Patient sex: M
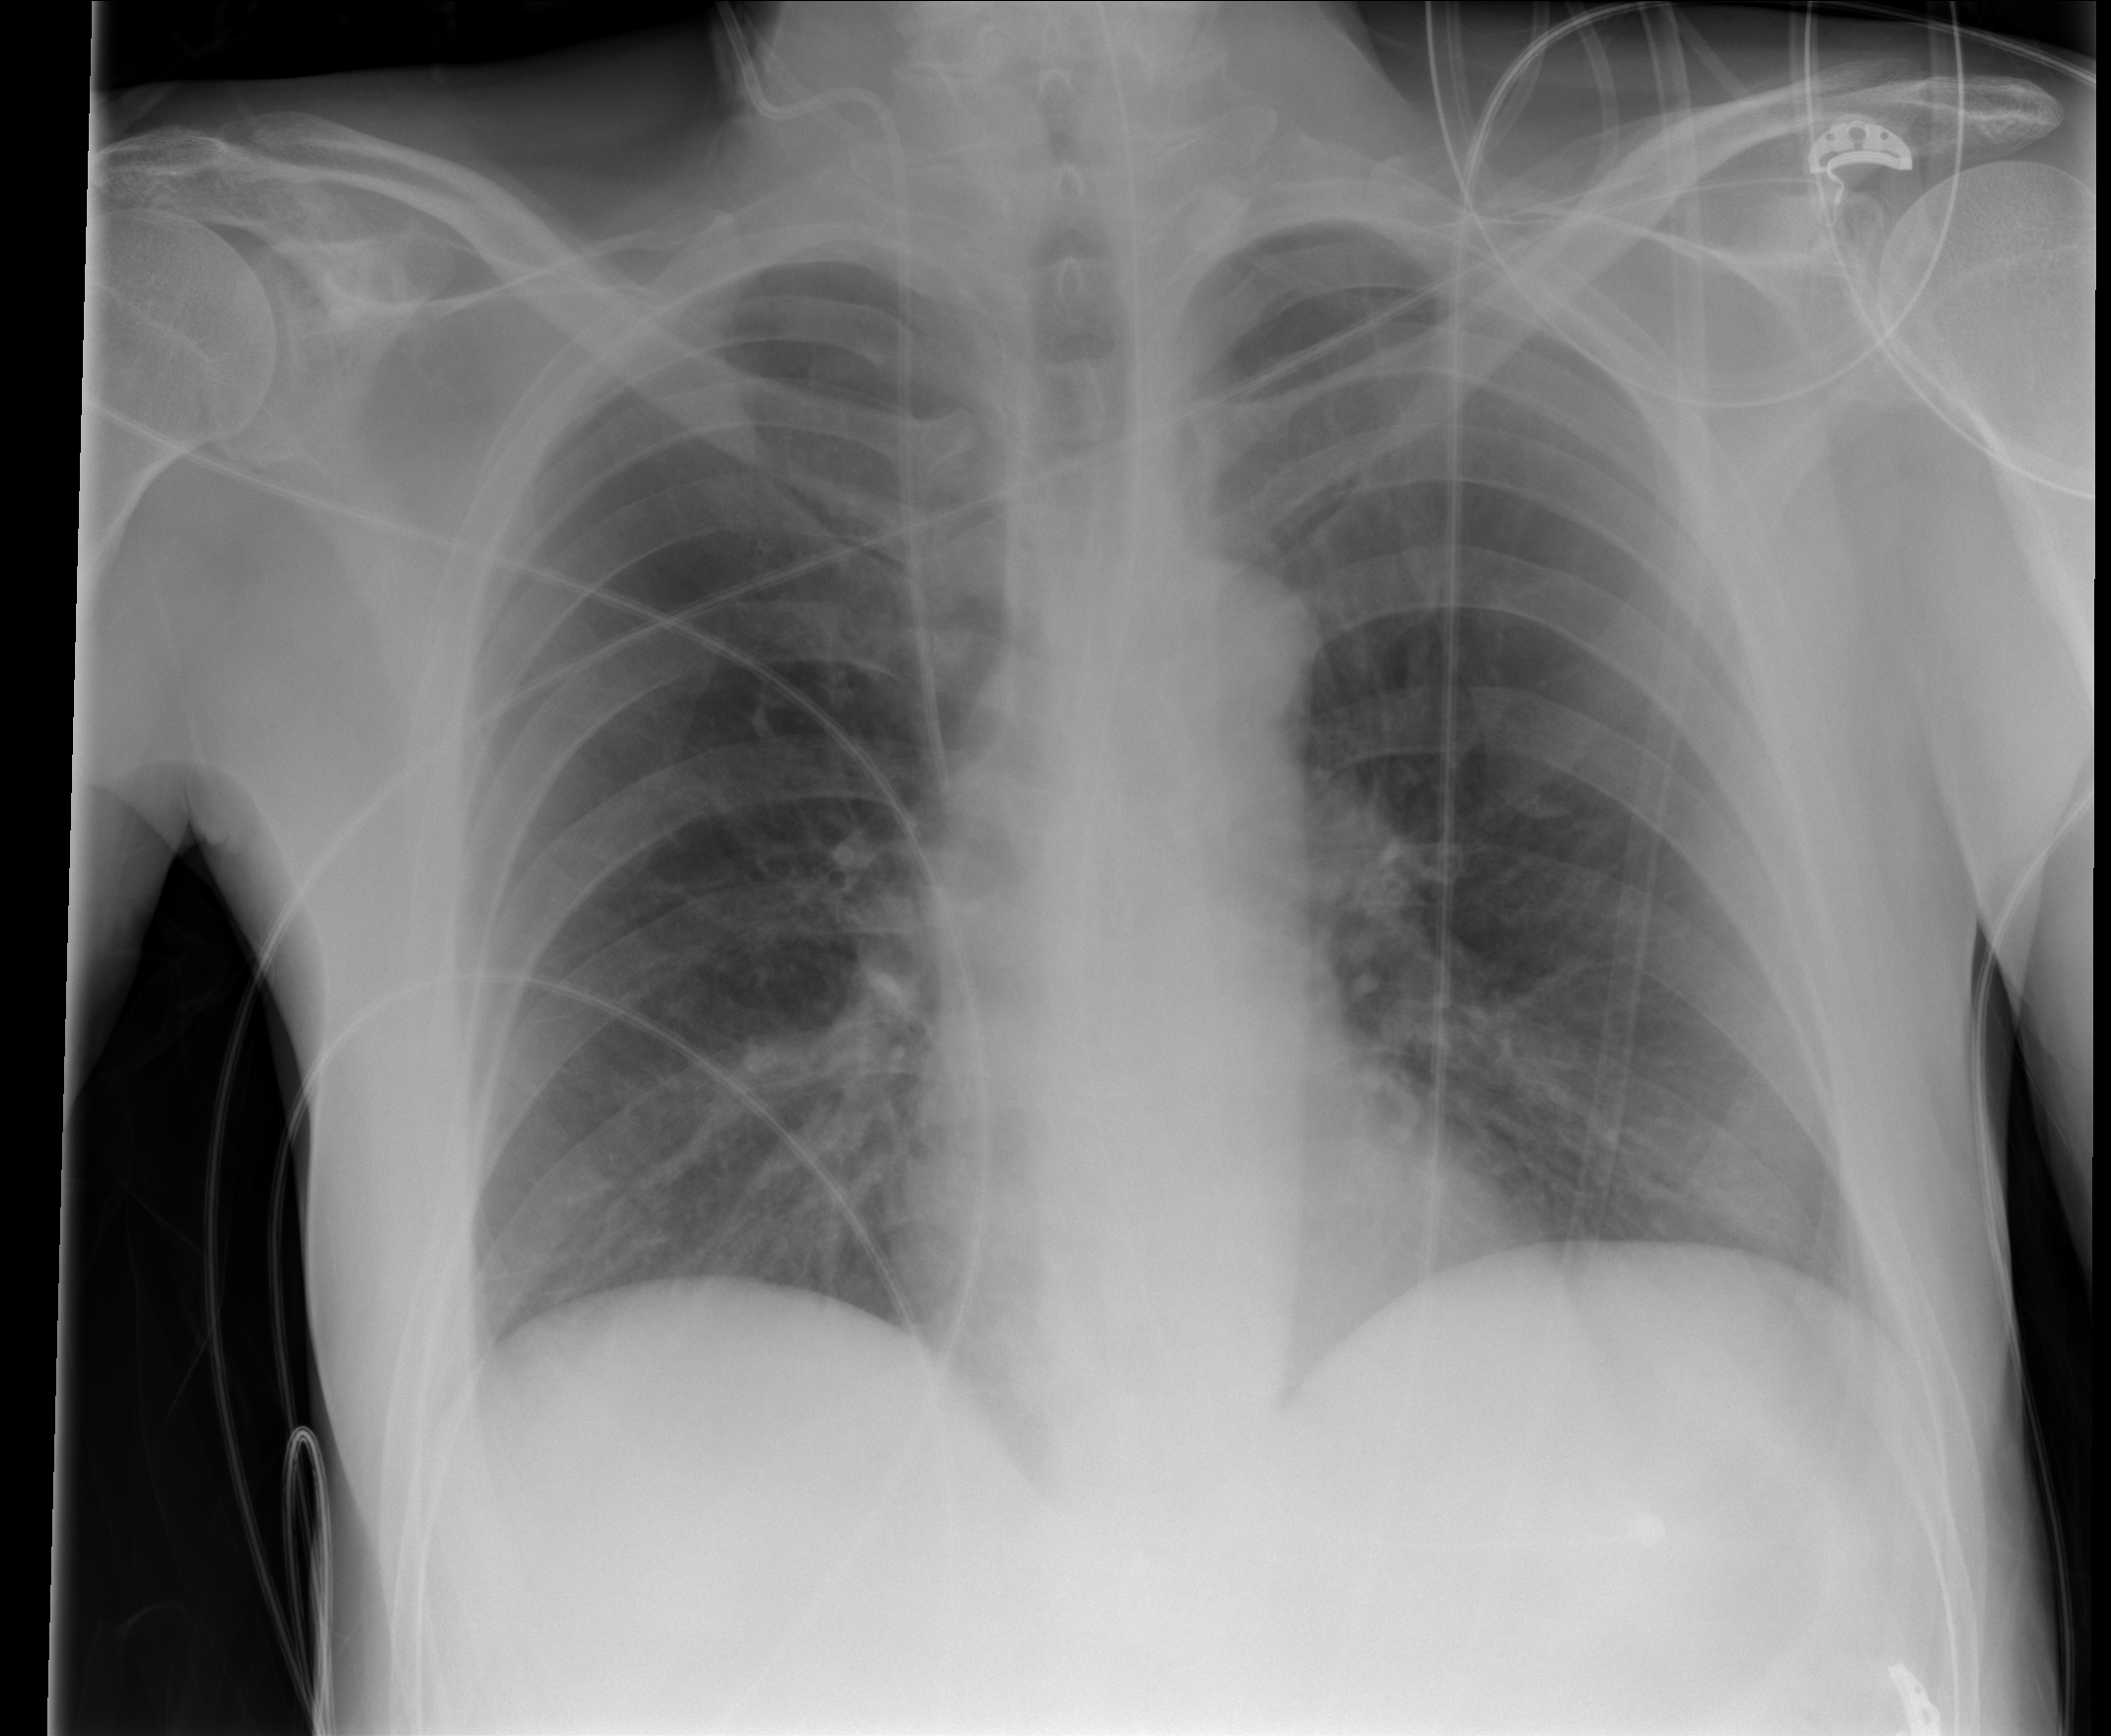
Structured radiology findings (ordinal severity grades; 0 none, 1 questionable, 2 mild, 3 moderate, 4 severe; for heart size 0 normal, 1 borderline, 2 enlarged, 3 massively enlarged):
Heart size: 0
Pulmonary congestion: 0
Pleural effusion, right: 0
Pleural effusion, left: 0
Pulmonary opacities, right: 0
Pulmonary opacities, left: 0
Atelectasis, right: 2
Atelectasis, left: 2